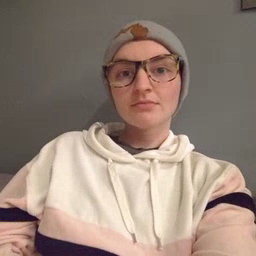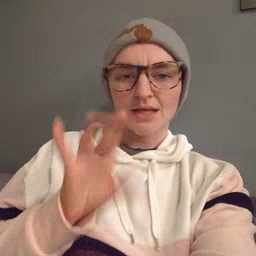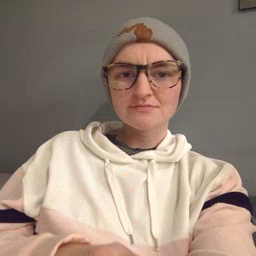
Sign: hate